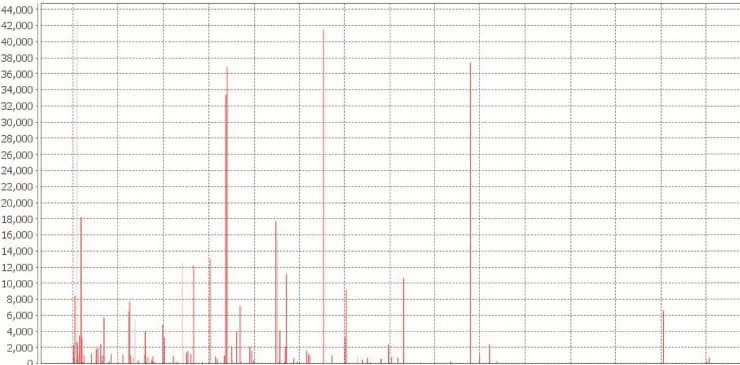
MALDI-TOF MS confirmed it was Nocardia wallacei.
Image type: chart (chart)